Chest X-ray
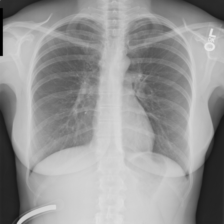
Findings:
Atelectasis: negative
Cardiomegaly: negative
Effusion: negative
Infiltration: negative
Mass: negative
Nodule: negative
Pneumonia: negative
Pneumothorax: negative
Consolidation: negative
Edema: negative
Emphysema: negative
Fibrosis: negative
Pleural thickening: negative
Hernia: negative